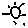
Label: sun